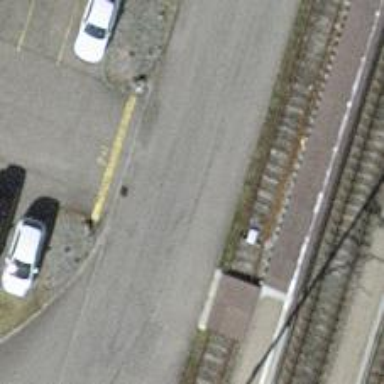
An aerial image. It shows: Road serving as parking aisle.